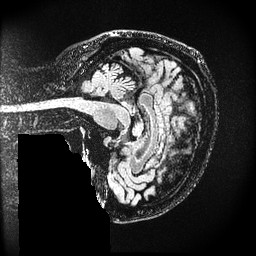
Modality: FLAIR
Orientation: sagittal
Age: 49
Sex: female
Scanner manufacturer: ge
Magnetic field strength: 3 T
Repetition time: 4.802 s
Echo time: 0.1159 s